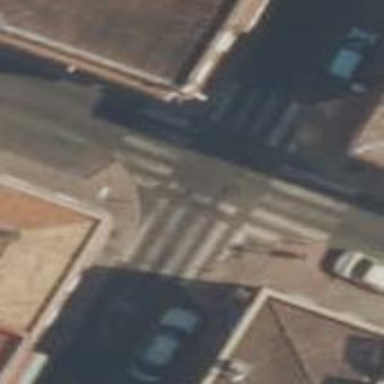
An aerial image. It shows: Sidewalk.